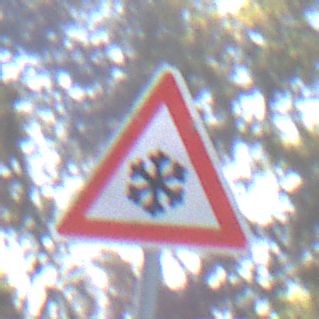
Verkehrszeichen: SchneeOderEisglaette
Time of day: MorningAfternoon
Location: Outdoor (Suburban)
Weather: PartlyCloudy
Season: NotSpecified
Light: Natural